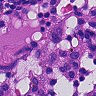
Metastatic tissue present: no